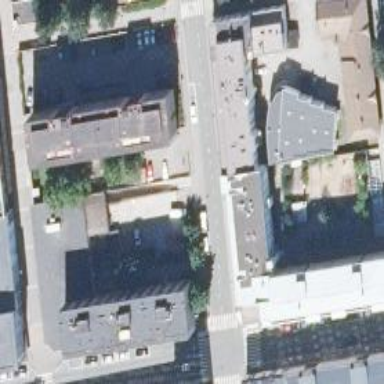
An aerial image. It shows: Cinema.